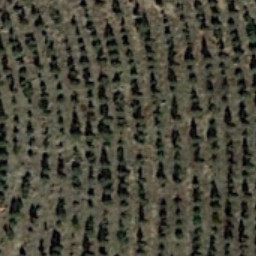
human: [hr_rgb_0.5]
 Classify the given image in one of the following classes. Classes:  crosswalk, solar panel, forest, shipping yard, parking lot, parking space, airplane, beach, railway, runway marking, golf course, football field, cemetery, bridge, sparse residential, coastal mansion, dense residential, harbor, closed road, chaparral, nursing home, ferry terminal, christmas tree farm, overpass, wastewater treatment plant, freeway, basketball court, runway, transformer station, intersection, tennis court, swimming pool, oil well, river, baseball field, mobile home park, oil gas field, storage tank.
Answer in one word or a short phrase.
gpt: christmas tree farm